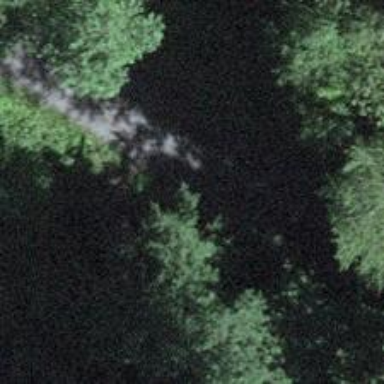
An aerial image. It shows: Dirt track road.